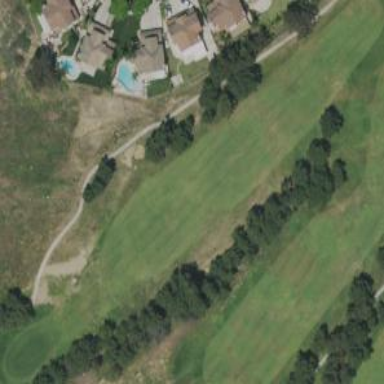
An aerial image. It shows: Grassy golf fairway.